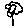
Label: flower